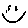
Label: smiley face